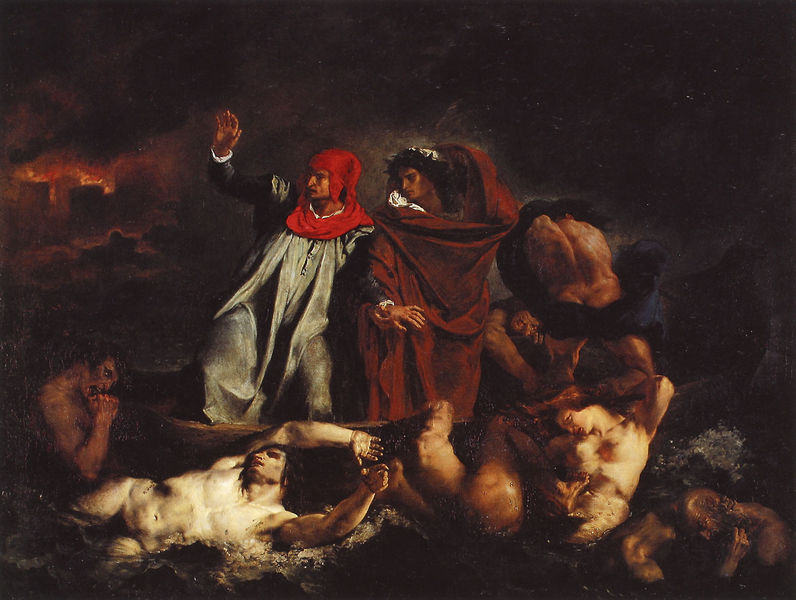
Titel: Die Dantebarke (Dante und Vergil in der Hölle)
Künstler: Eugène Delacroix
Institution: Paris, Musée du Louvre
Schlagwörter: akt, dunkel, feuer, gemälde, hand, himmel, mann, meer, nackt, umhang, wasser, weiß, wolken, frauen, menschen, see, stadt, braun, frau, männer, nacht, rücken, schwarz, rot, haube, mütze, leiche, mensch, stehen, tod, öl, rauch, dunkelheit, gewand, mantel, boot, kahn, schiff, düster, italien, angst, brand, krieg, not, schiffbruch, seenot, sturm, wogen, kopftuch, nackte, flucht, narr, brennen, flammen, lava, schwimmen, leichen, tote, ruinen, dämon, seefahrt, verzweiflung, leichnam, hilfe, hölle, schmerz, lust, wollust, dante, priester, opfer, rettung, feuersbrunst, inferno, monster, menschne, brunst, fuer, äneas, ertrinken, #wasser, etrinken, hilfde